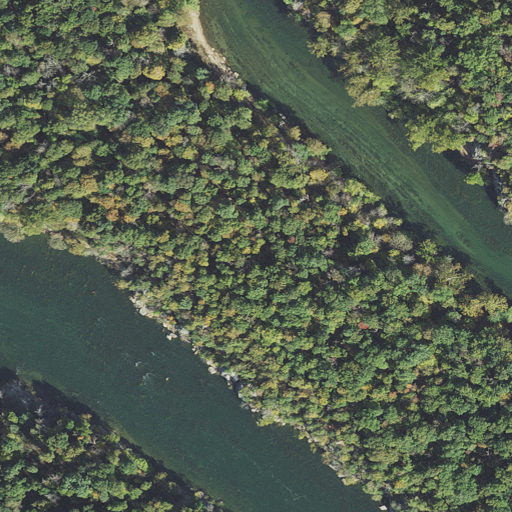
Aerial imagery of island in Maryland named Vaso Island containing deciduous forest, open water, and woody wetlands